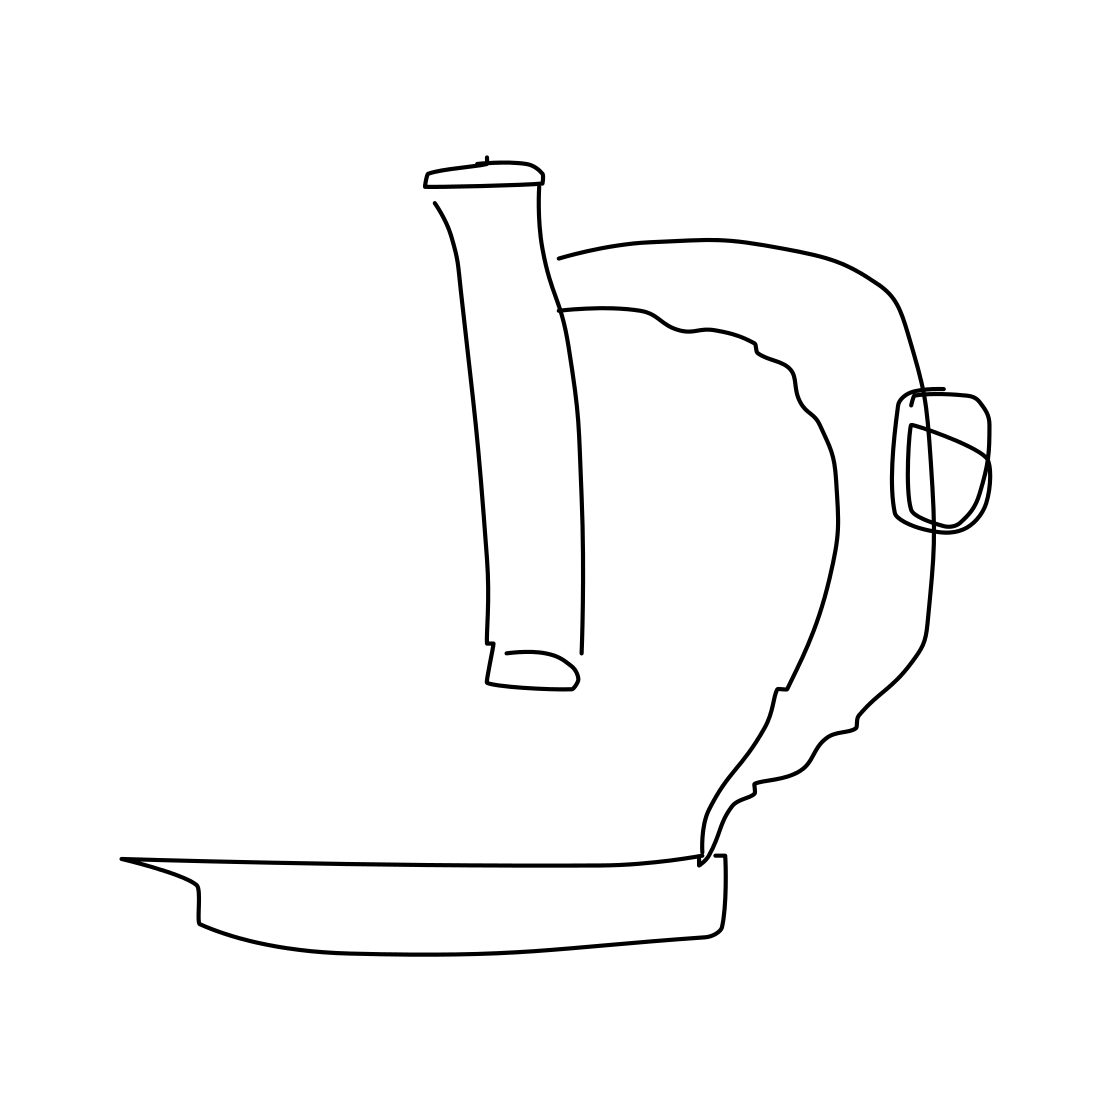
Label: microscope